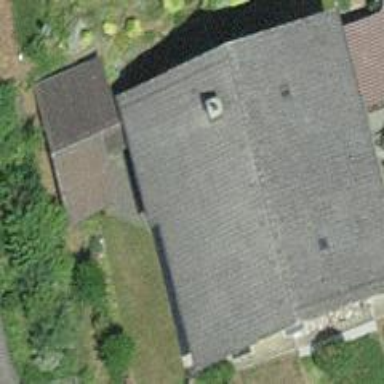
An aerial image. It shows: Building with tiled roof.